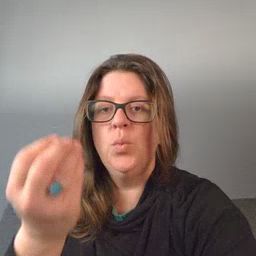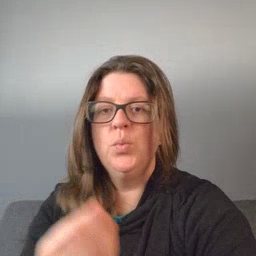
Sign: go